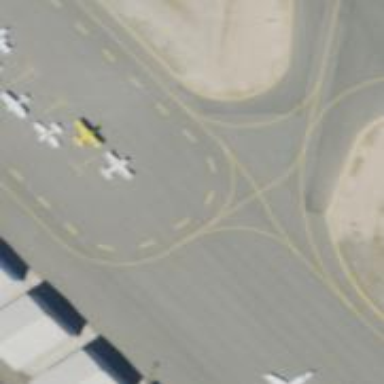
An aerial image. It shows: View of taxiway at the airport.